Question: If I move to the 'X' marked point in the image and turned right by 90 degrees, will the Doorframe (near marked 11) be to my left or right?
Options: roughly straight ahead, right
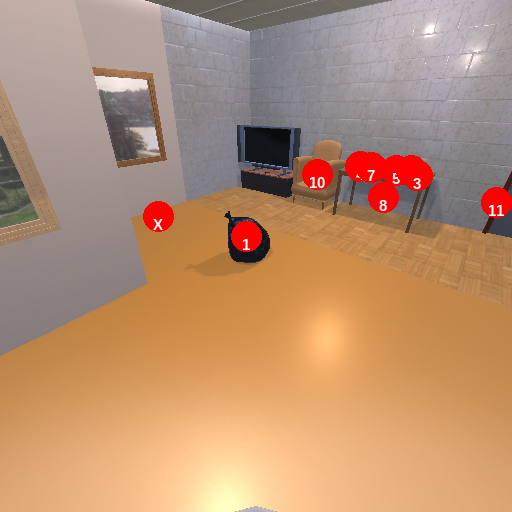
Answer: roughly straight ahead